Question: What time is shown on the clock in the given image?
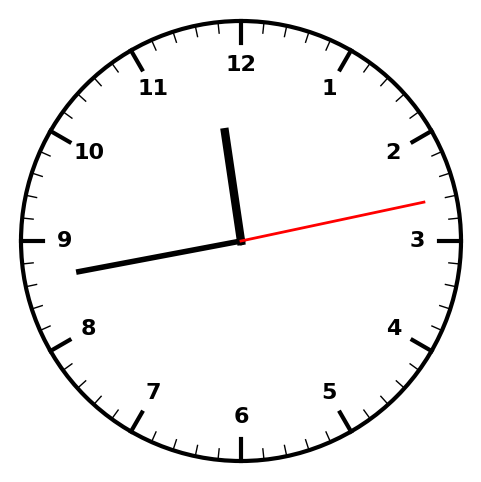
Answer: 11:43:13